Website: macys
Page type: receipt
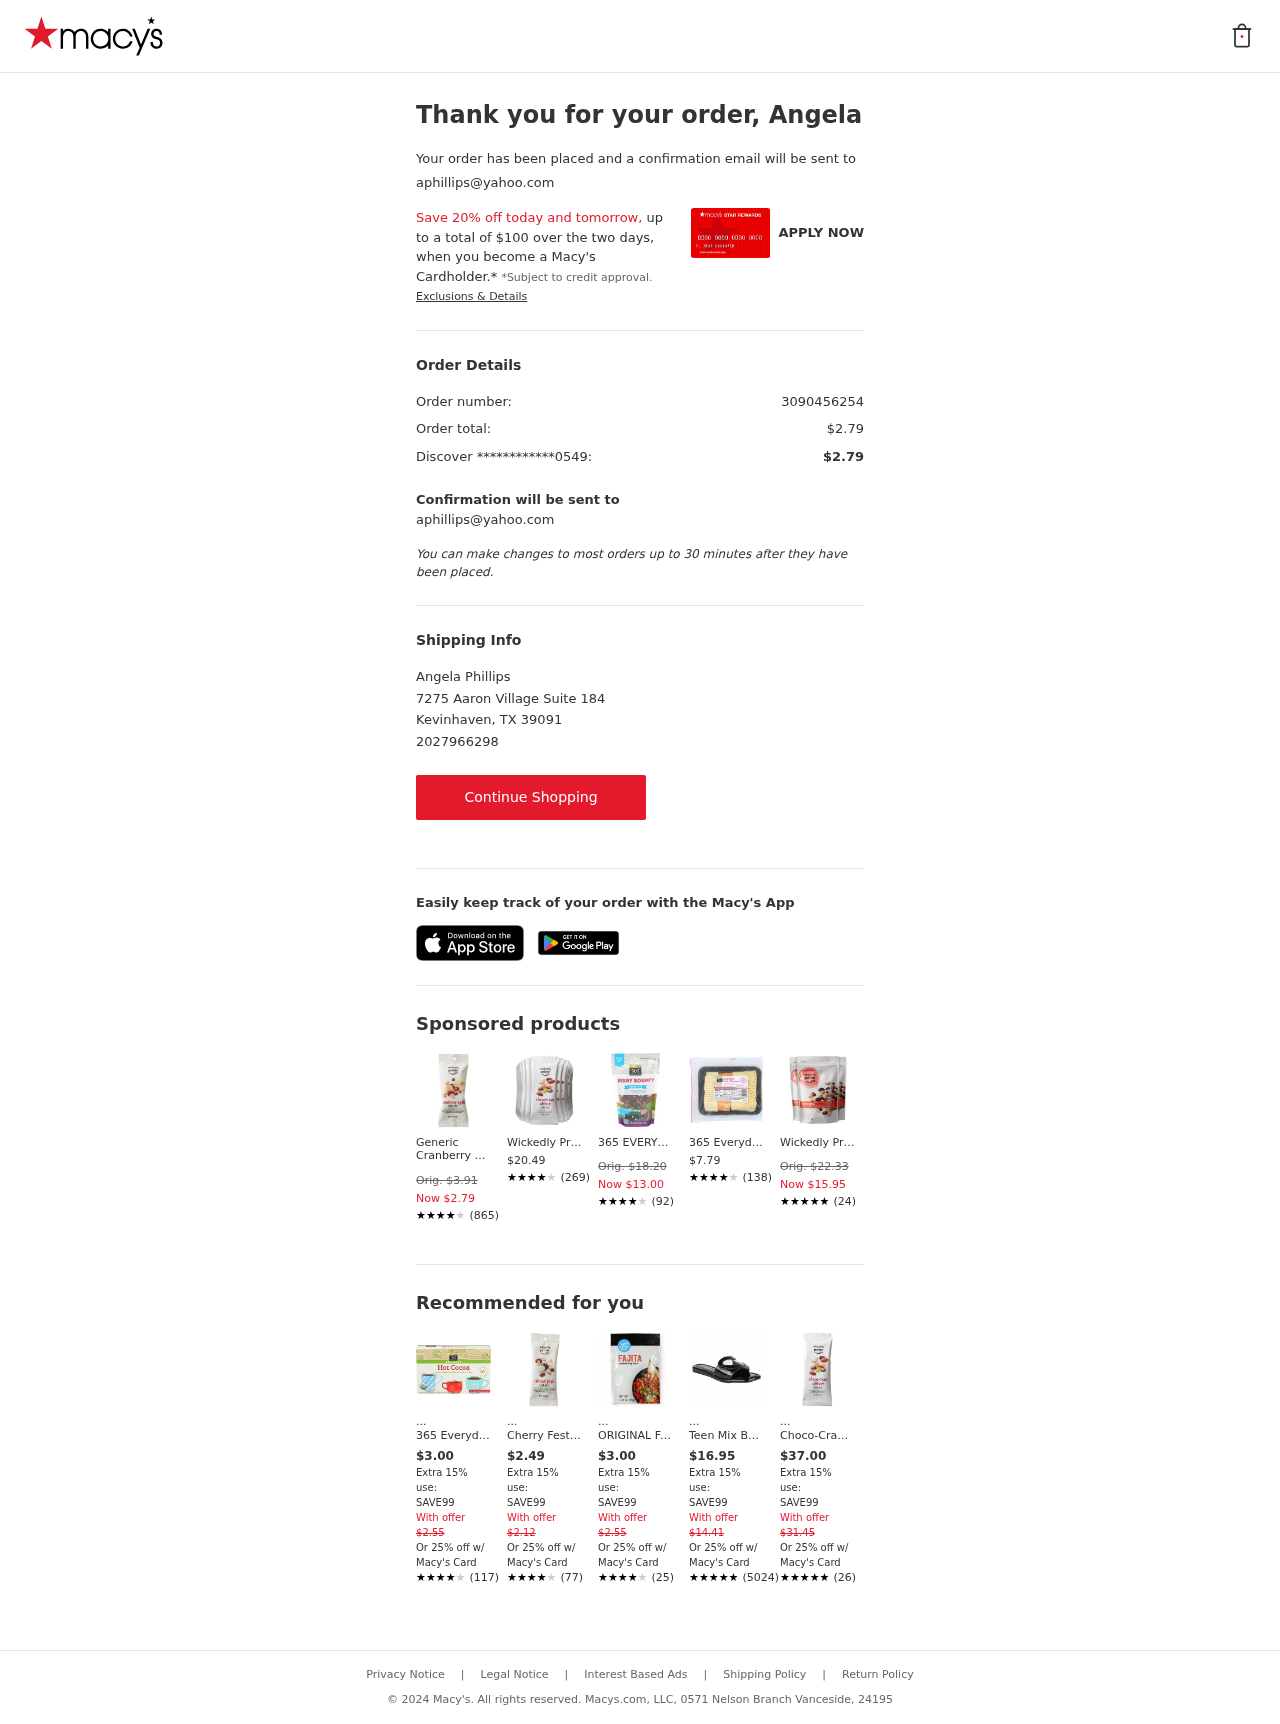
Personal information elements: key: PII_CARD_LAST4
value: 0549
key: PII_CARD_TYPE
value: Discover
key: PII_EMAIL
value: aphillips@yahoo.com
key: PII_FIRSTNAME
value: Angela
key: PII_FULLNAME
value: Angela Phillips
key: PII_PHONE
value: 2027966298
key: PII_PROMO_CODE
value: SAVE99
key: PII_STREET
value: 7275 Aaron Village Suite 184
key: PII_EMAIL2
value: aphillips@yahoo.com
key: PII_CITY_STATE_ZIP
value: Kevinhaven, TX 39091
Product elements: key: PRODUCT10_NAME
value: Choco-Cran Cherry Trail Mix Snack Pack, 1.5oz single serve (Pack of 300)
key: PRODUCT10_NUM_RATINGS
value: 26
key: PRODUCT10_PRICE
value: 37
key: PRODUCT10_RATING
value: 4.5
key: PRODUCT1_BRAND
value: Generic
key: PRODUCT1_NAME
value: Cranberry Split Trail Mix Snack Pack, 1.5 oz single serve (Pack of 300)
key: PRODUCT1_NUM_RATINGS
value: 865
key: PRODUCT1_PRICE
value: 2.79
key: PRODUCT1_RATING
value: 4.3
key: PRODUCT2_NAME
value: Wickedly Prime Trail Mix, Choco-Cran Cherry, Snack Pack, 2 Ounce (Pack of 15)
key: PRODUCT2_NUM_RATINGS
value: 269
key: PRODUCT2_PRICE
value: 20.49
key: PRODUCT2_RATING
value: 3.5
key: PRODUCT3_NAME
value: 365 EVERYDAY VALUE Berry Bounty Trail Mix, 14 OZ
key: PRODUCT3_NUM_RATINGS
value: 92
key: PRODUCT3_PRICE
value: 13
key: PRODUCT3_RATING
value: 4
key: PRODUCT4_NAME
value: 365 Everyday Value, Cracker Cut Cheese, 16 oz
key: PRODUCT4_NUM_RATINGS
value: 138
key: PRODUCT4_PRICE
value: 7.79
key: PRODUCT4_RATING
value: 4.2
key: PRODUCT5_NAME
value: Wickedly Prime Trail Mix, Cherry Fest, 8 Ounce (Pack of 3)
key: PRODUCT5_NUM_RATINGS
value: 24
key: PRODUCT5_PRICE
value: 15.95
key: PRODUCT5_RATING
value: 4.6
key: PRODUCT6_NAME
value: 365 Everyday Value, Organic Hot Cocoa, Milk Chocolate Flavor Mix (10 - 1 oz Packets), 10 oz
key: PRODUCT6_NUM_RATINGS
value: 117
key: PRODUCT6_PRICE
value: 3
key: PRODUCT6_RATING
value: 4.4
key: PRODUCT7_NAME
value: Cherry Fest Trail Mix Snack Pack, 1.5 oz single serve (Pack of 300)
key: PRODUCT7_NUM_RATINGS
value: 77
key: PRODUCT7_PRICE
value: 2.49
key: PRODUCT7_RATING
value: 4.1
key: PRODUCT8_NAME
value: ORIGINAL FAJITA SEASONING MIX
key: PRODUCT8_NUM_RATINGS
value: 25
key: PRODUCT8_PRICE
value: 3
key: PRODUCT8_RATING
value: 3.5
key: PRODUCT9_NAME
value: Teen Mix By Catwalk Women's Black Fashion Slippers-8 UK (40 EU) (10 US) (TM4267C_A)
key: PRODUCT9_NUM_RATINGS
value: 5024
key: PRODUCT9_PRICE
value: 16.95
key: PRODUCT9_RATING
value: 4.6
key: PRODUCT1_ORIGINAL_PRICE
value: Orig. $3.91
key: PRODUCT3_ORIGINAL_PRICE
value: Orig. $18.20
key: PRODUCT5_ORIGINAL_PRICE
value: Orig. $22.33
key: PRODUCT6_OFFER_PRICE
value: $2.55
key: PRODUCT7_OFFER_PRICE
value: $2.12
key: PRODUCT8_OFFER_PRICE
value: $2.55
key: PRODUCT9_OFFER_PRICE
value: $14.41
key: PRODUCT10_OFFER_PRICE
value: $31.45
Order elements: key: ORDER_ID
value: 3090456254
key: ORDER_TOTAL
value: $2.79